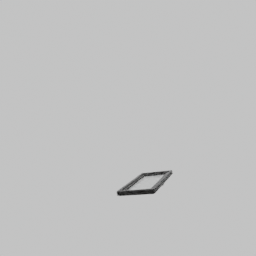
Label: architecture